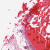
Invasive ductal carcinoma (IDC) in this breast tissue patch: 0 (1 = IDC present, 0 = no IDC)